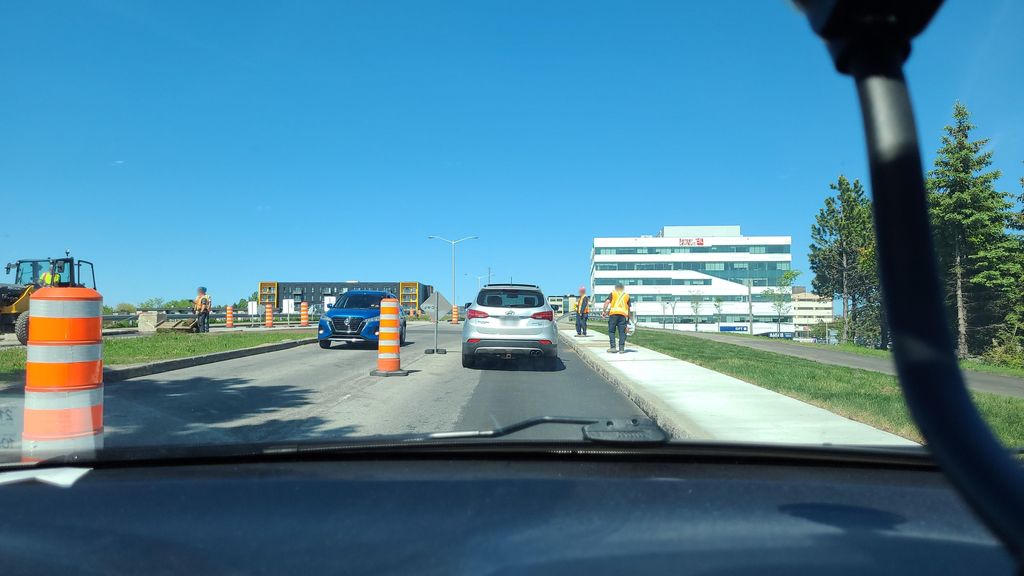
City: quebec_city